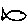
Label: fish